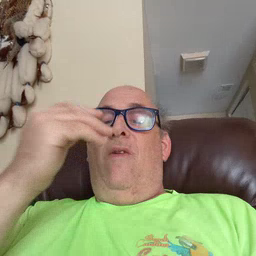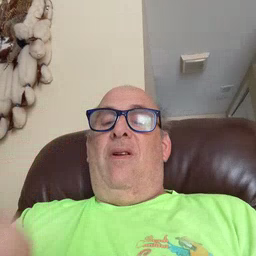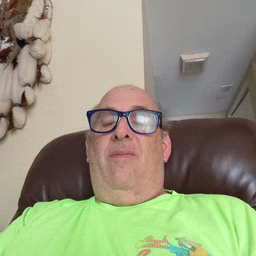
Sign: wolf